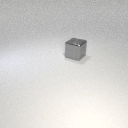
large gray metal cube